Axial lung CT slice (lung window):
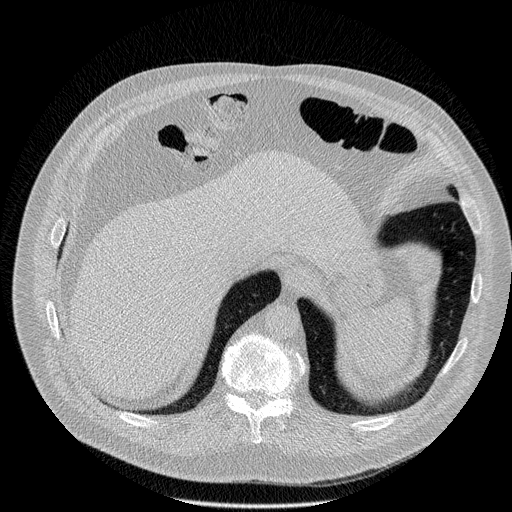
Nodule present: no